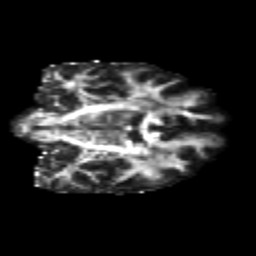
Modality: FA
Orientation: coronal
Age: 26
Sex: male
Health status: healthy
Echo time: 0.074 s